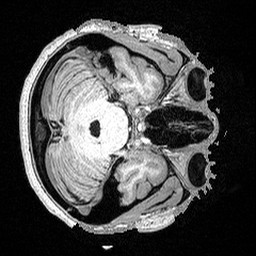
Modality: MP2RAGE
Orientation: axial
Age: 35
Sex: female
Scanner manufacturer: siemens
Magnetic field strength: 3 T
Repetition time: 5 s
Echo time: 0.00298 s